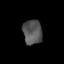
Tissue: lung
Cell type: T cells
Senescence score: 0.2314
Nuclear area (px): 463
Mean DAPI intensity: 84.819